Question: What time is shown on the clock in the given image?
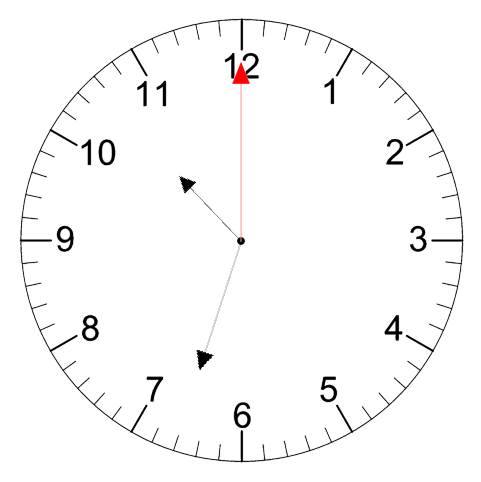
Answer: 10:33:00